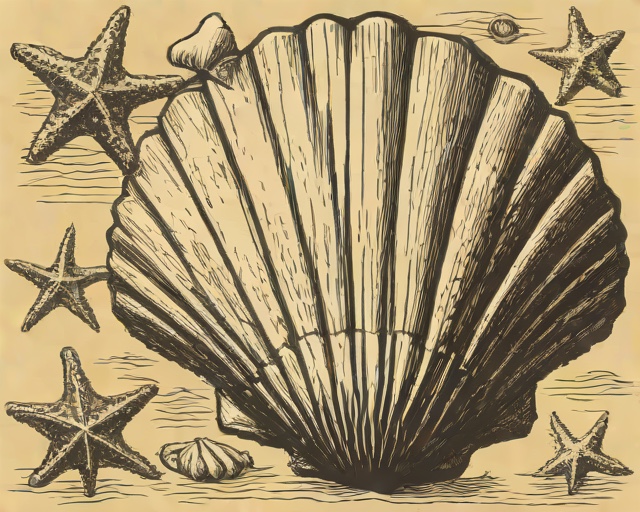
Category: Summer